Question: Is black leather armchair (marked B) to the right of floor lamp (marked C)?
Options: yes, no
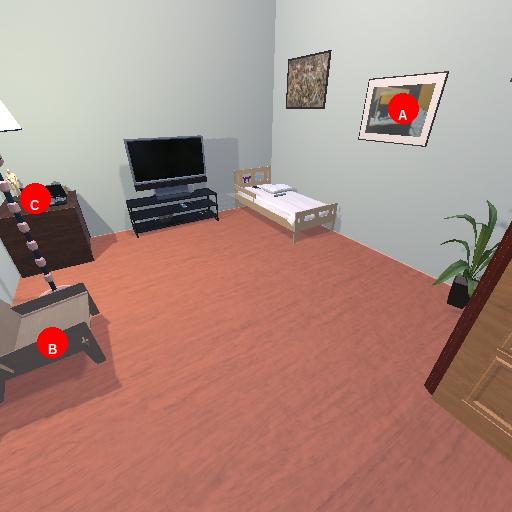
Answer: yes